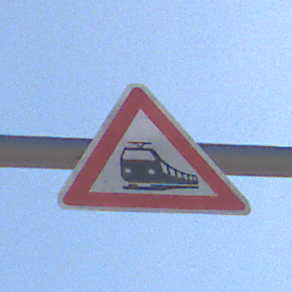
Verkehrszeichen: Bahnuebergang
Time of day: Midday
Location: Outdoor (RoadRail)
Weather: Clear
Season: Summer
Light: Natural